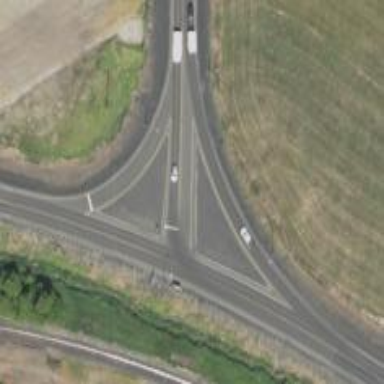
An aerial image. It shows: Primary link highway with asphalt surface.